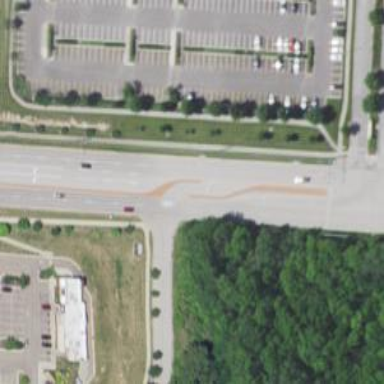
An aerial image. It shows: Secondary link road.